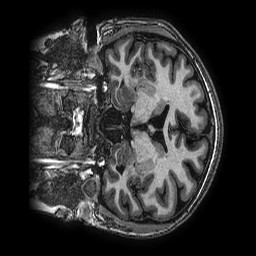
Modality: T1w
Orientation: coronal
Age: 27
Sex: female
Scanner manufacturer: ge
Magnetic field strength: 3 T
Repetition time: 0.00766 s
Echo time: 0.003476 s